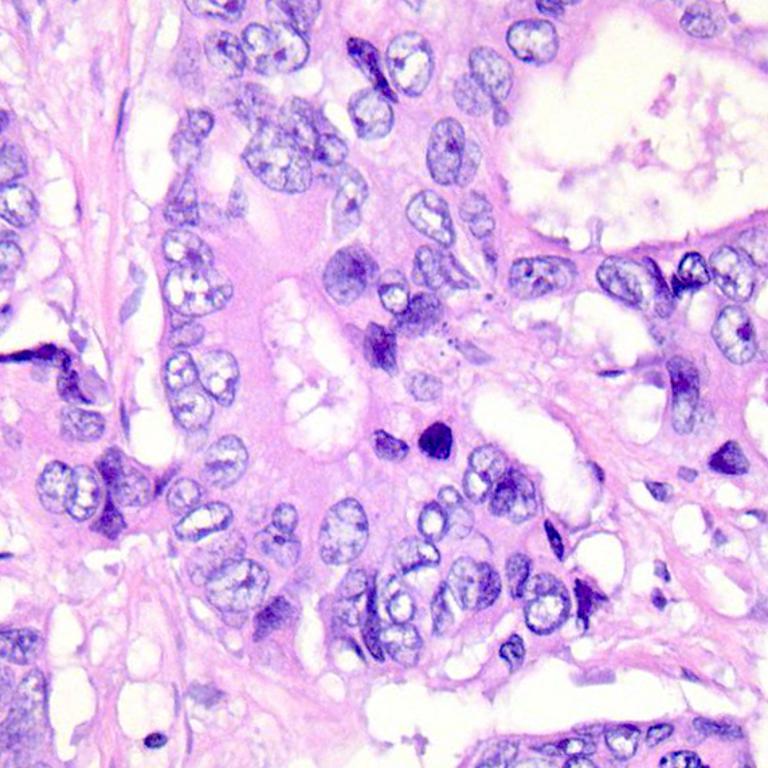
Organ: colon
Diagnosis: adenocarcinomas